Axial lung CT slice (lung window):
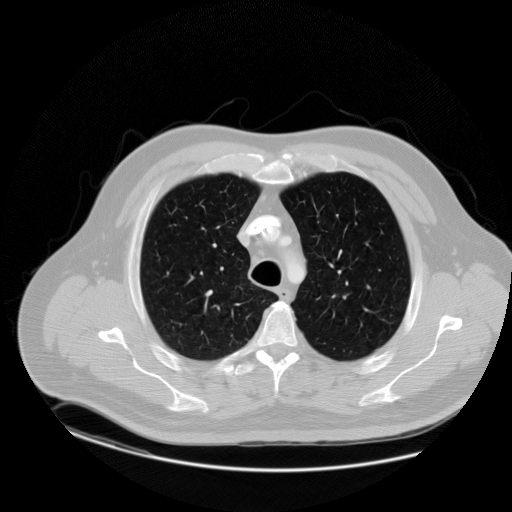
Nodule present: no